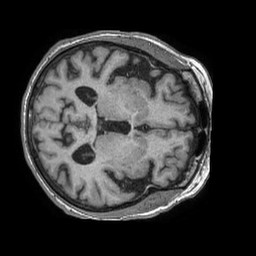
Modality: T1w
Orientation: axial
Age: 72
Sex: female
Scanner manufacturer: philips
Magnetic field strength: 1.5 T
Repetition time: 0.007666 s
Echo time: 0.003506 s